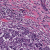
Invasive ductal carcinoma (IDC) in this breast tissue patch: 0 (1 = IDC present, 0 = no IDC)